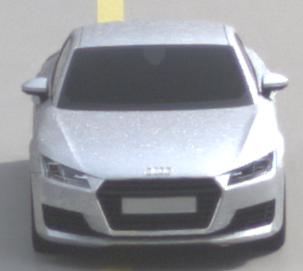
Make: Audi
Model: TT Coupé 1.8 TFSI
Detailed model: TT (8S) Coupé
Model produced from: 2015/08
Model produced until: 2018/06
Doors: 3
Color: white
Road condition: wet road
Daytime: morning or afternoon
Contrast: low contrast